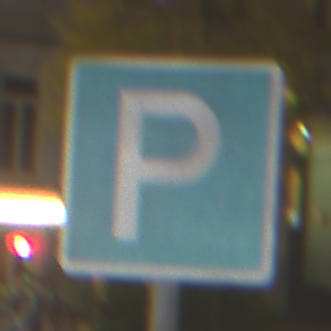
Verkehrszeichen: Parken
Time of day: Night
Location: Outdoor (Urban)
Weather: Clear
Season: NotSpecified
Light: Artificial